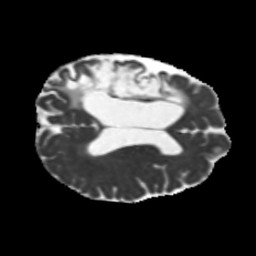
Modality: MD
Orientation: axial
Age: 46
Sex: male
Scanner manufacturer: siemens
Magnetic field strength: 3 T
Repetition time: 5.25 s
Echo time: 0.08 s